Interaction volume radius: 5 \u00c5
Interaction volume height: 20 \u00c5
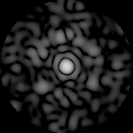
Disorder parameter: 0.8094